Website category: camera
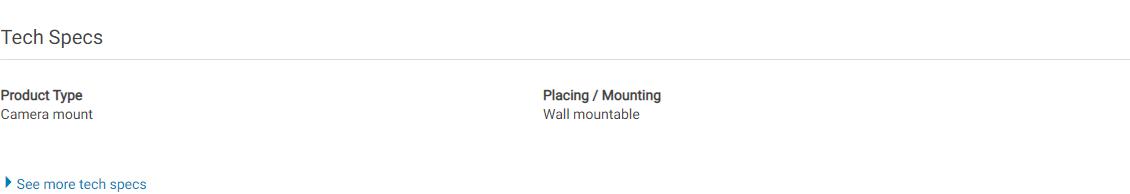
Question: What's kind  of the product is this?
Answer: Camera mount

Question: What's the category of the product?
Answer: Camera mount

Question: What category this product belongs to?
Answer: Camera mount

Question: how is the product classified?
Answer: Camera mount

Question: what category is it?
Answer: Camera mount

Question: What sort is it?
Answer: Camera mount

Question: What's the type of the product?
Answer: Camera mount